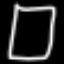
Label: square